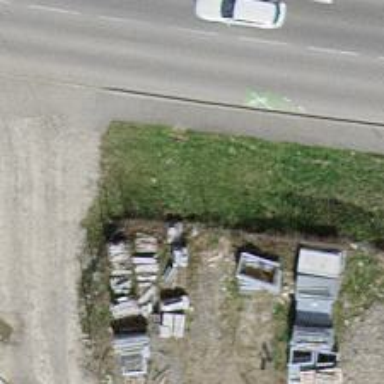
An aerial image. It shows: Pole supporting advertising billboard.